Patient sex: F
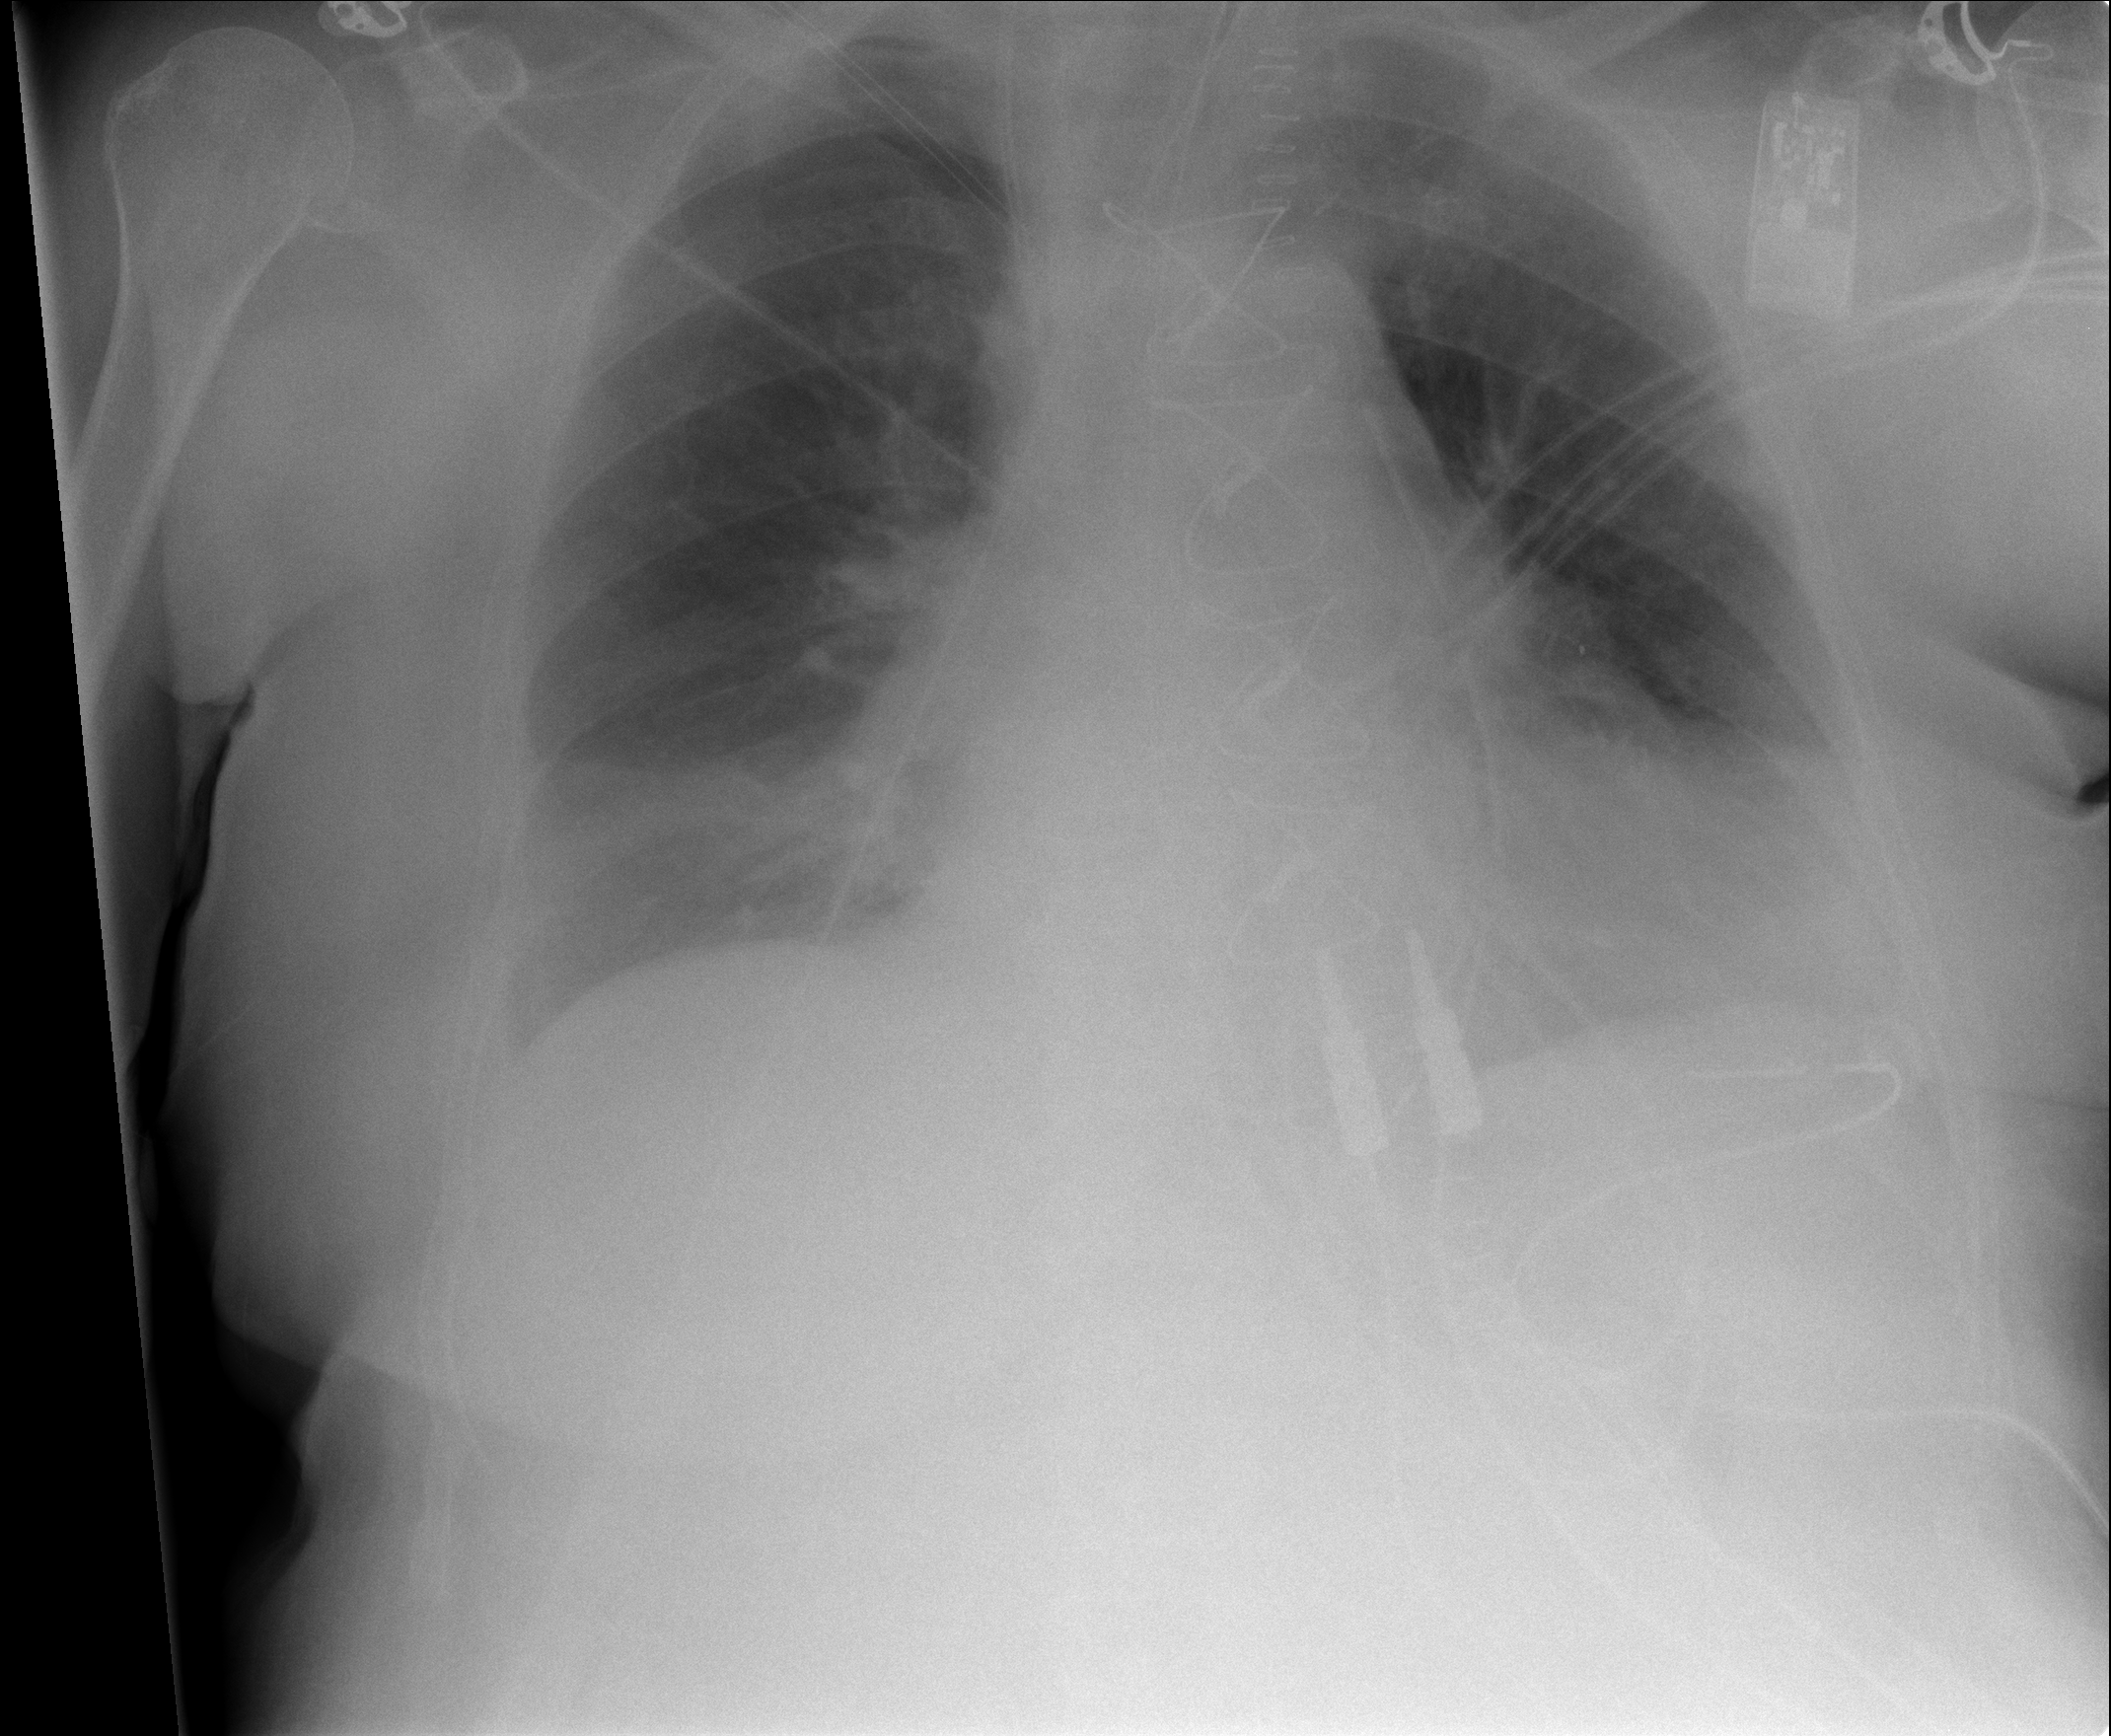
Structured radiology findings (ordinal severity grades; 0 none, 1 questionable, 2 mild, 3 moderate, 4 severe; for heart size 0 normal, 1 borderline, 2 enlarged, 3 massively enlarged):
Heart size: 1
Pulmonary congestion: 1
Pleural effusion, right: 1
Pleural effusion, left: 2
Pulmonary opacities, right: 0
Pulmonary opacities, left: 0
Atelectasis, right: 2
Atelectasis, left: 2